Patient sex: F
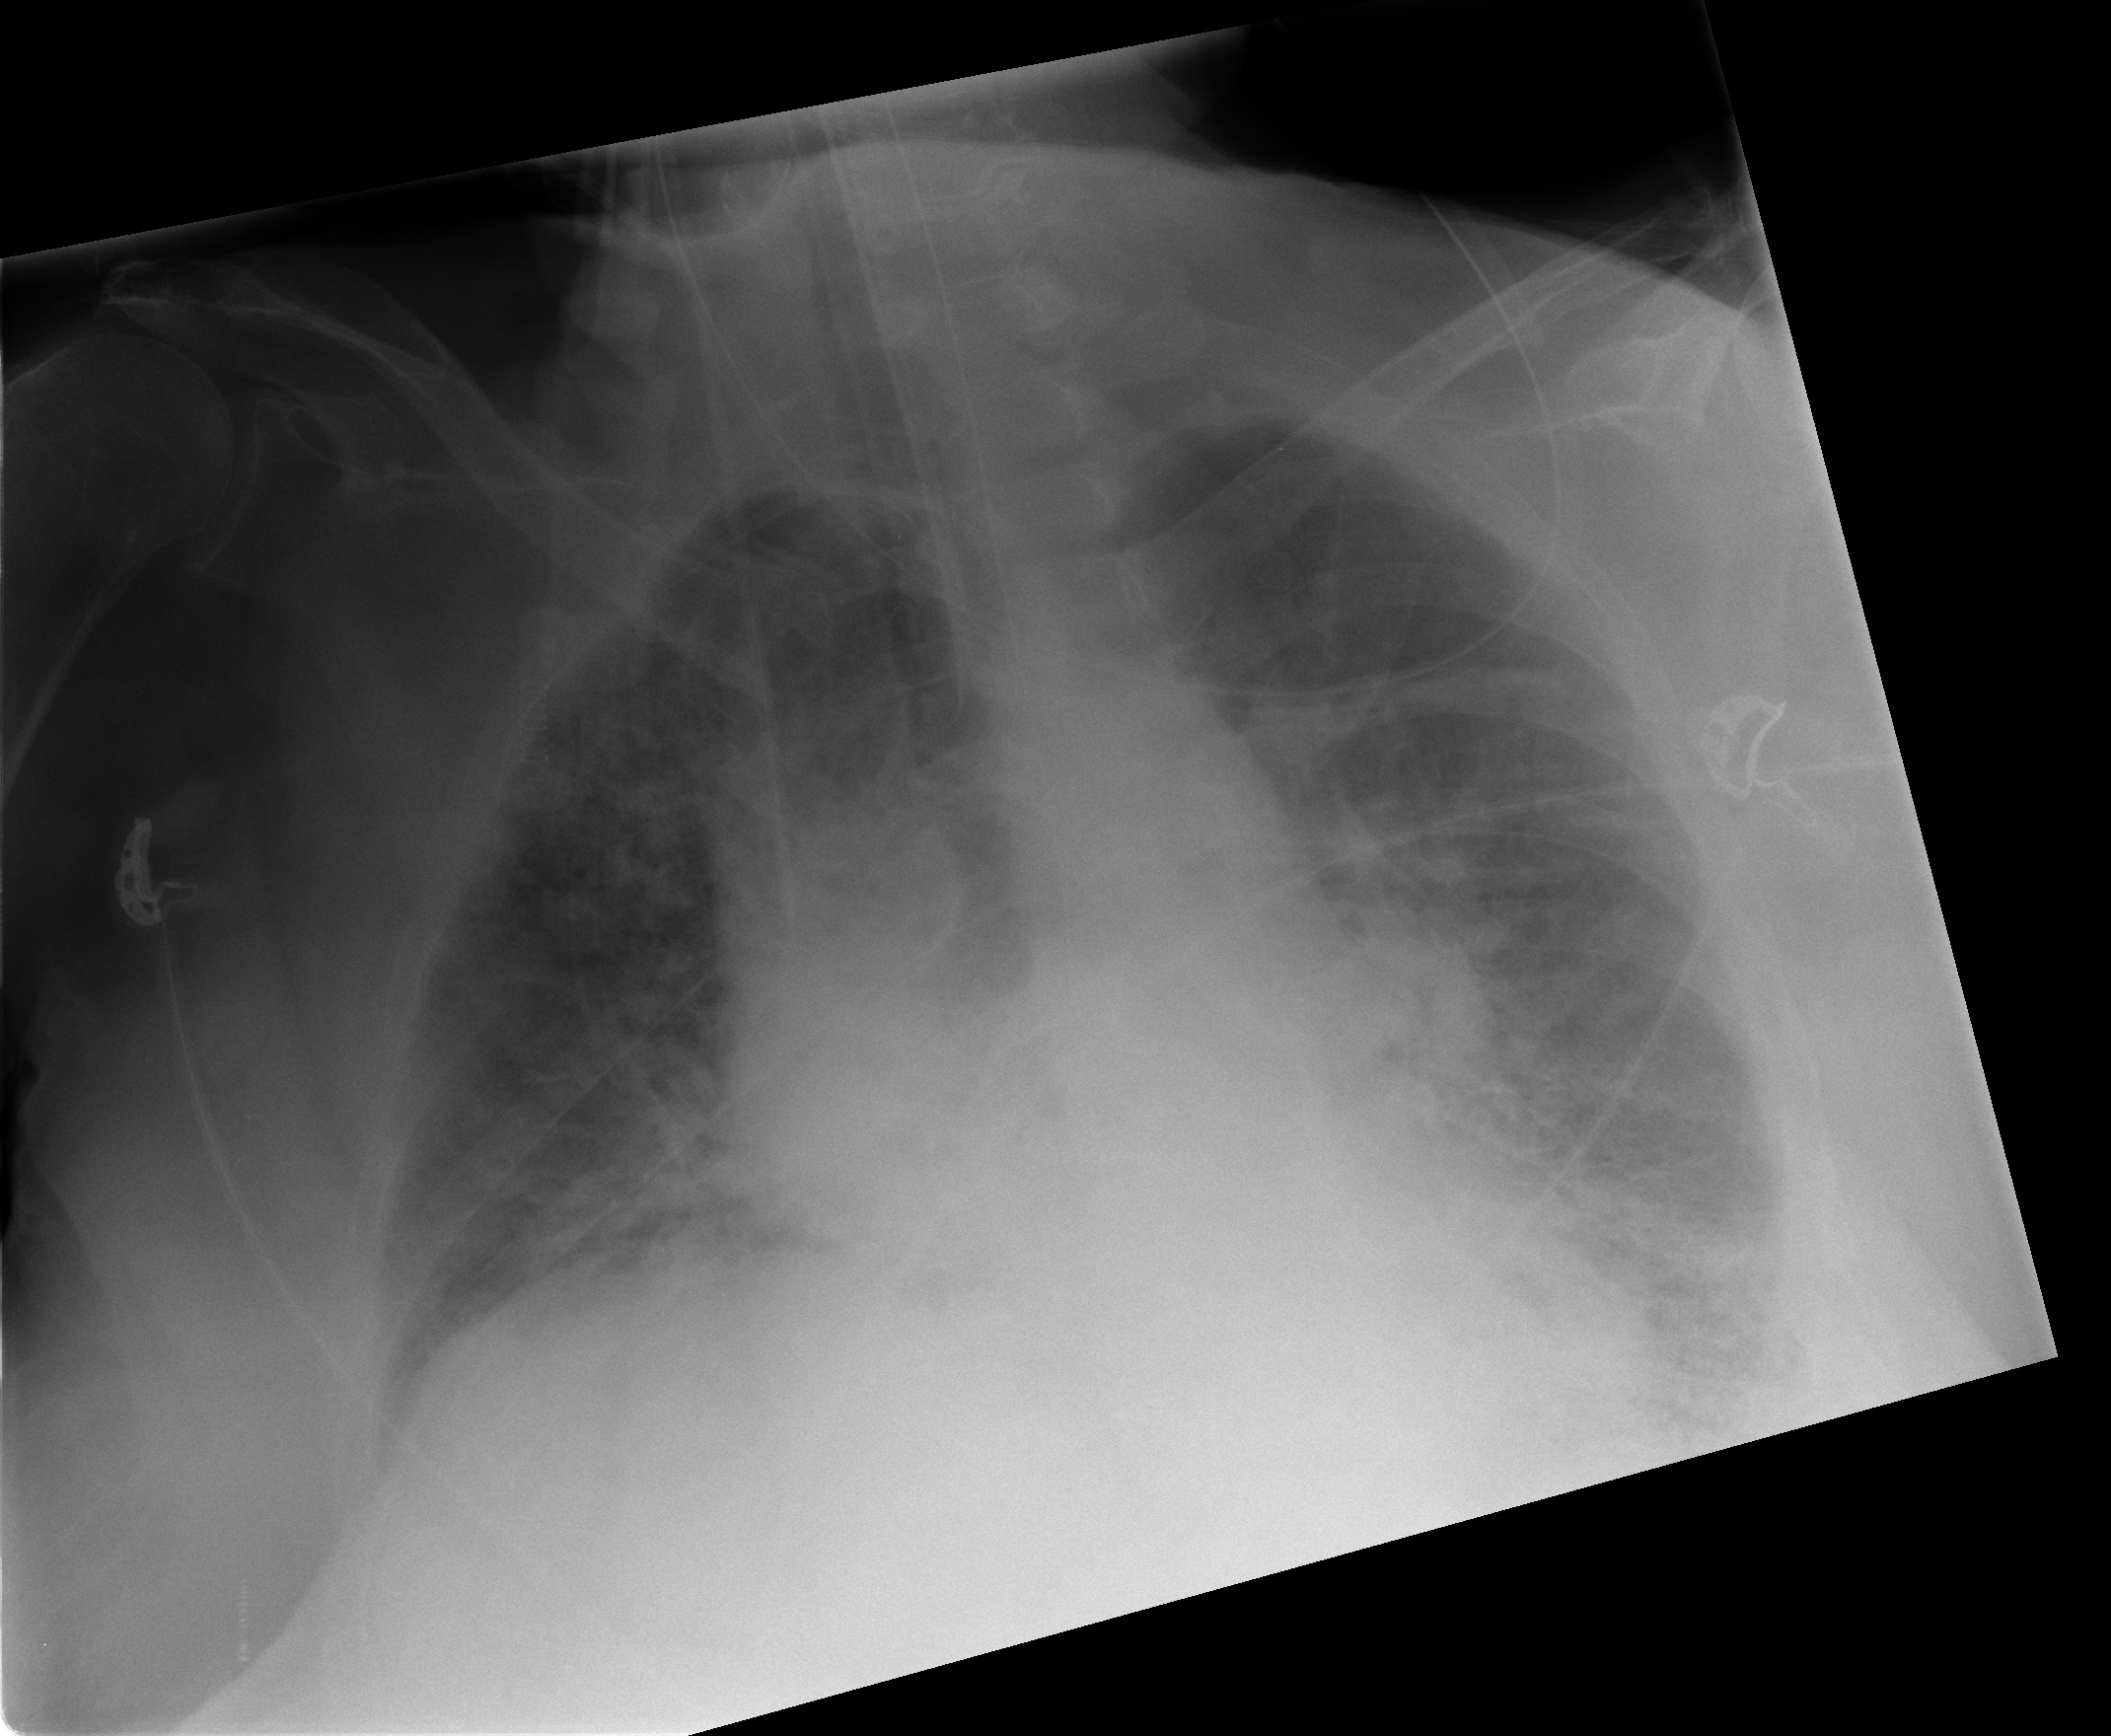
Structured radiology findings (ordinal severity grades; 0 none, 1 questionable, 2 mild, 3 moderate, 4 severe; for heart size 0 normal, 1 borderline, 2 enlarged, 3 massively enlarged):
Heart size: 2
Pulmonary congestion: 1
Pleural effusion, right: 0
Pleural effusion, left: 1
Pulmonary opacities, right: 0
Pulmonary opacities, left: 0
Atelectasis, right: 2
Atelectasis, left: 2